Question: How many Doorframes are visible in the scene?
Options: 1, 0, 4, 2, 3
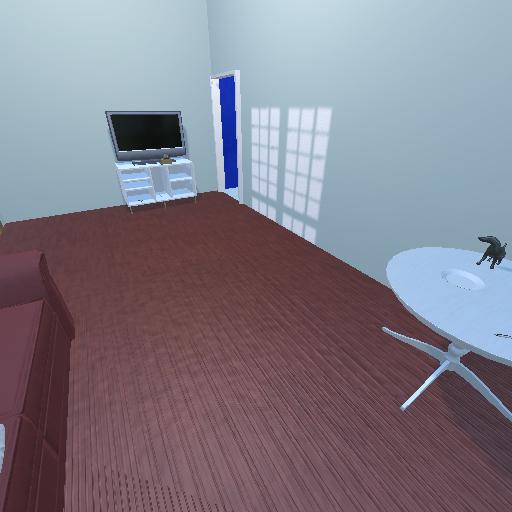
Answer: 1